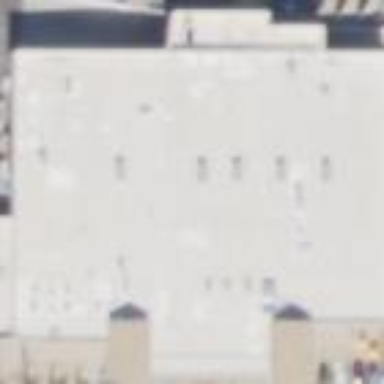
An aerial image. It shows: Building that houses supermarket.